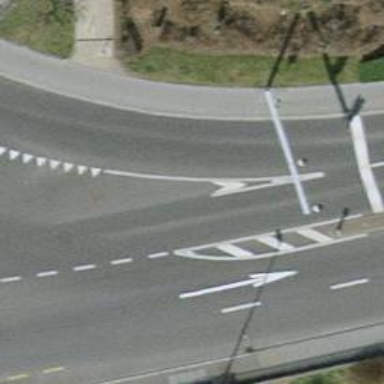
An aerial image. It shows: Road with traffic signals.